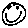
Label: smiley face